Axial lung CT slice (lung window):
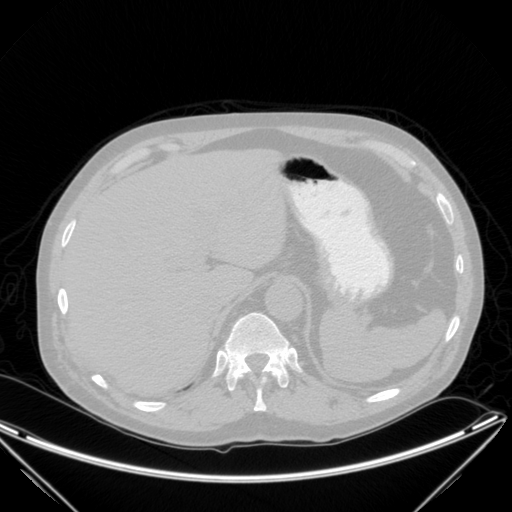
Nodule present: no